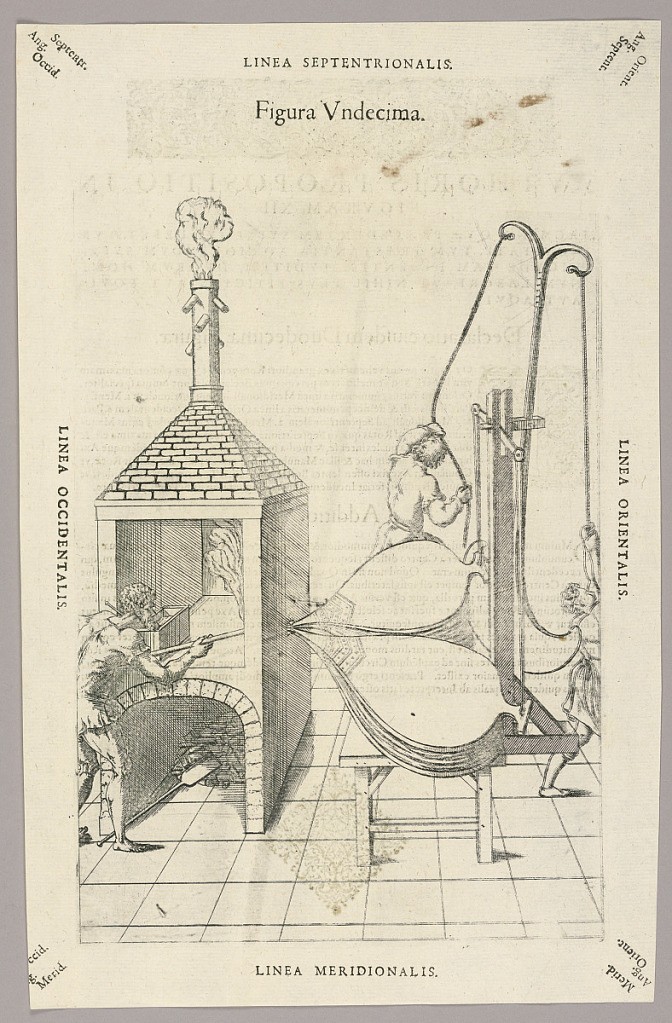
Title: Plate XI, from Theatrum instrumentorum et machinarum
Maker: Julio Paschale
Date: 1582
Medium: Woodcut on paper
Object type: Print
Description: A kiln made of bricks, left, and a double bellows, right. A man, far left at the oven, and two working the bellows by means of ropes. Description in Latin on verso of 1949-152-208.